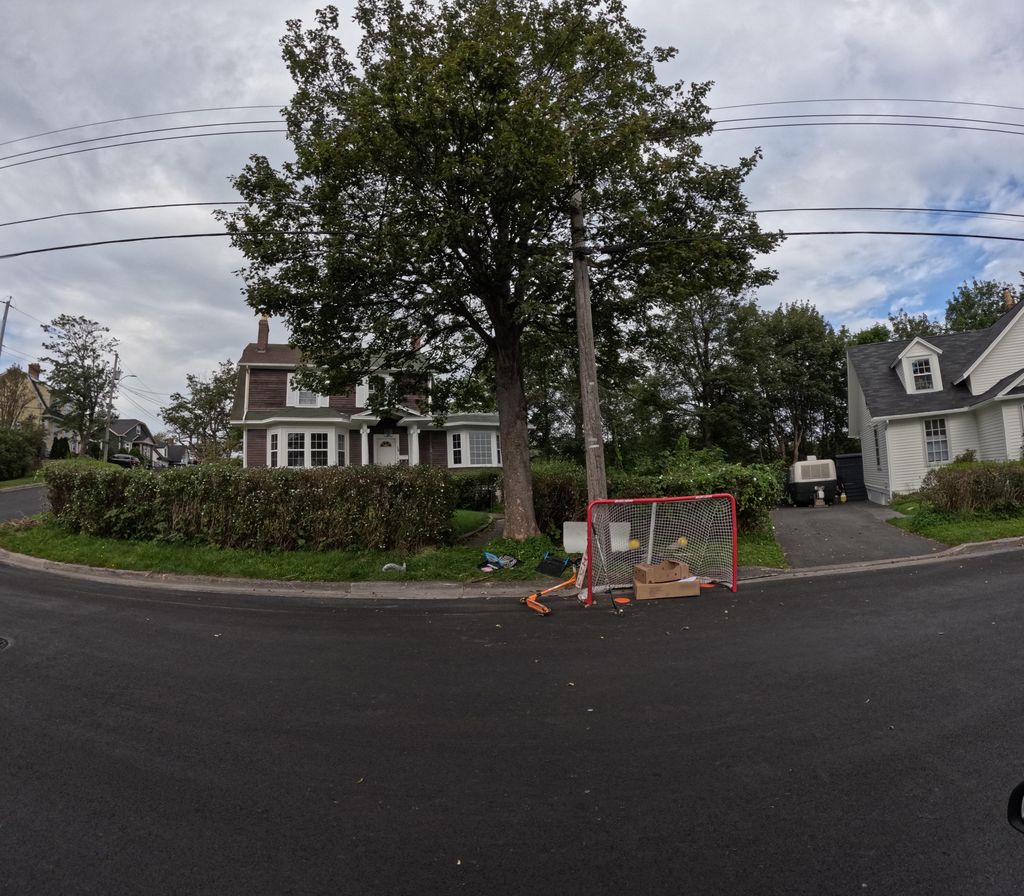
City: st_johns